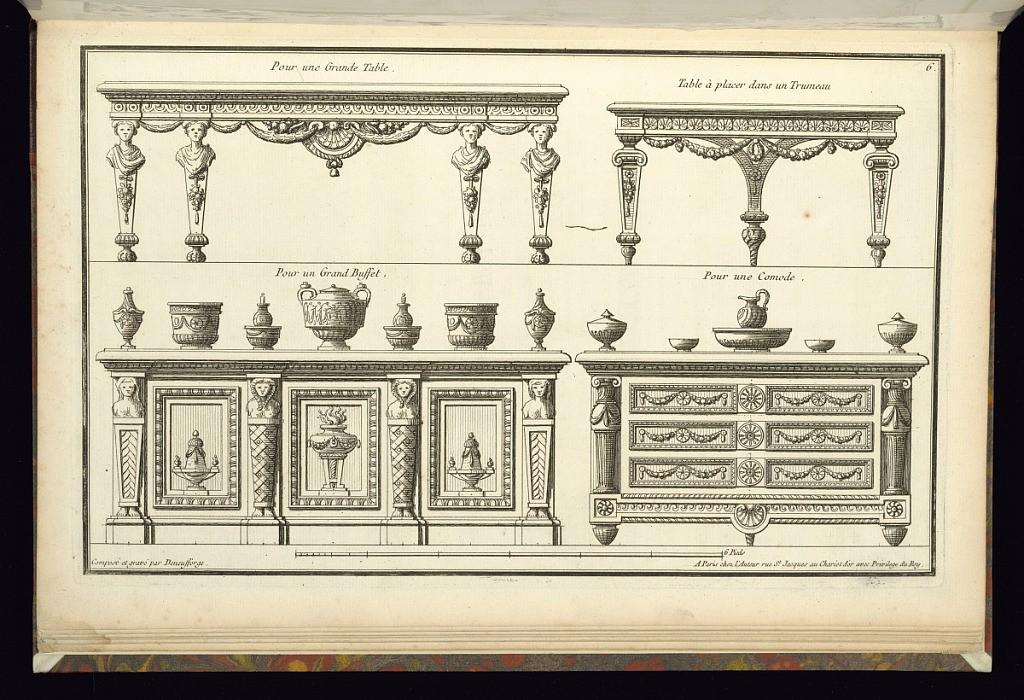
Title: Designs for Tables
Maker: Jean-François de Neufforge, Flemish, 1714–1791
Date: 1768
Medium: Engraving on paper
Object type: Print
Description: Designs for various types of tables: a large table, a table to serve as a mantel, for a buffet, and for a dresser. The pieces of furniture are decorated with ornament motifs including terms, wave pattern, garland, Ionic capitals, rosettes, trophies, and urns. The plate is signed and numbered.